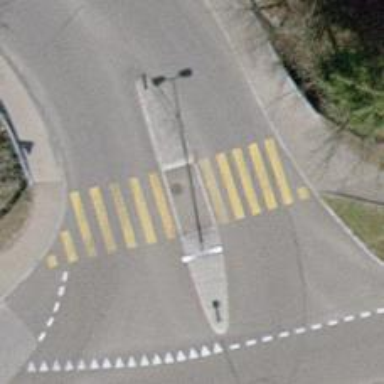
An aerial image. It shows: Uncontrolled crossing with pedestrian island.